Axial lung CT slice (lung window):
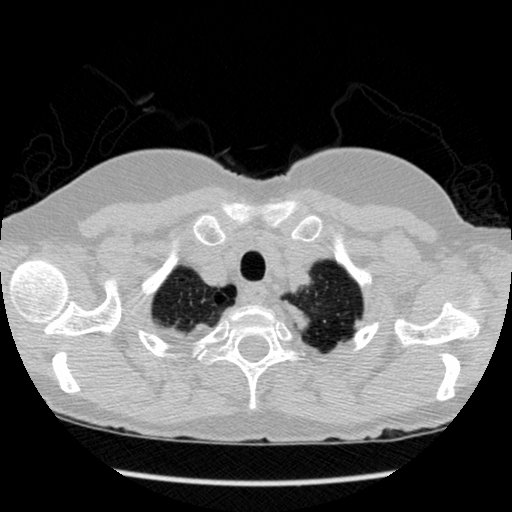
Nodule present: no